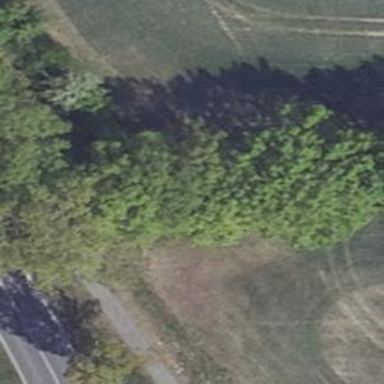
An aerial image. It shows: Row of deciduous broadleaved trees.